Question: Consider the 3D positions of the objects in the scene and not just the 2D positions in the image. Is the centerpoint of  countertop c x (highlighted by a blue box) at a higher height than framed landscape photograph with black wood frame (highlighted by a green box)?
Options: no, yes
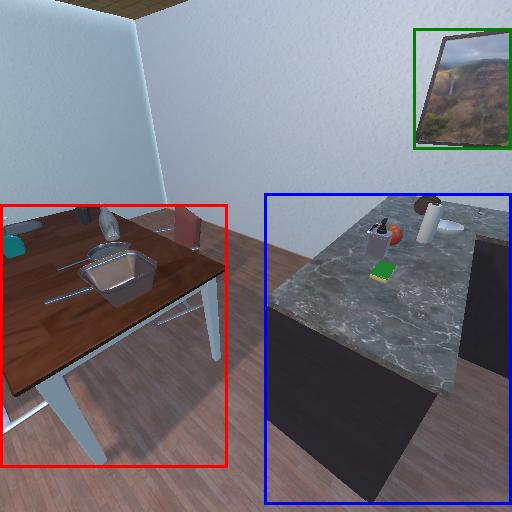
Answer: no